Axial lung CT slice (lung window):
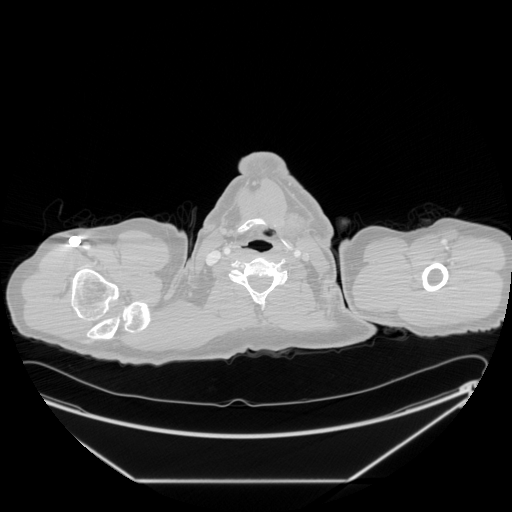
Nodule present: no